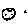
Label: moon